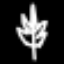
Label: leaf